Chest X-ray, PA view. Patient: 22 years old, sex M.
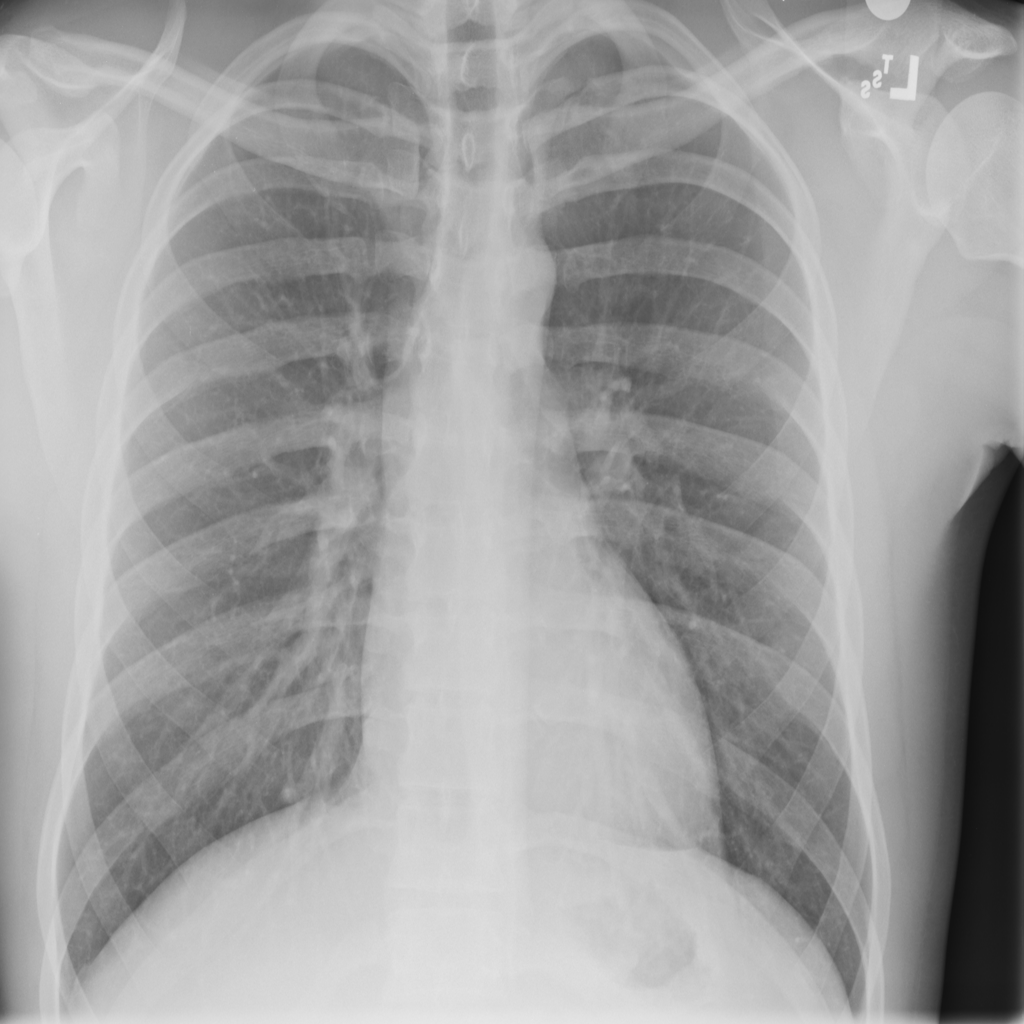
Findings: No Finding